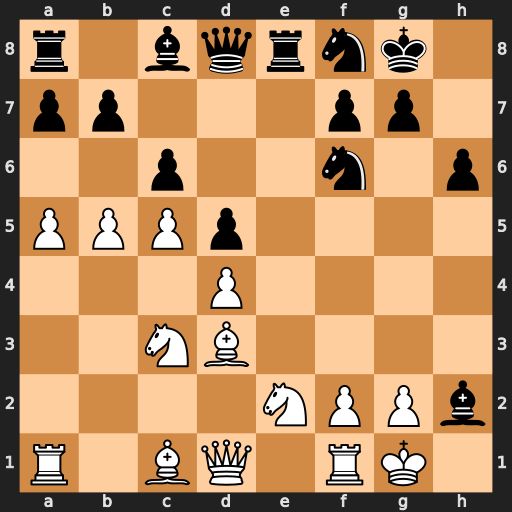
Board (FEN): r1bqrnk1/pp3pp1/2p2n1p/PPPp4/3P4/2NB4/4NPPb/R1BQ1RK1
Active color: w
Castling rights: -
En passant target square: -
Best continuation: Kxh2